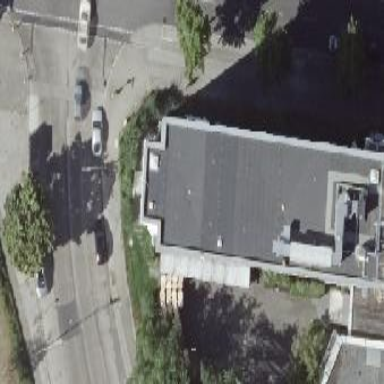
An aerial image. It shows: Commercial building.